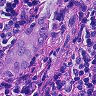
Metastatic tissue present: yes